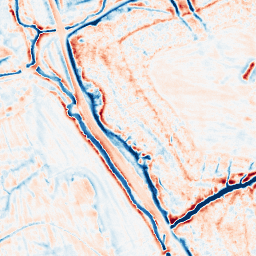
Category: edge_preserving
Decomposition family: bilateral
Decomposition parameters: d: 15
sigma_color: 150
sigma_space: 150
Upsampling method: sinc_blackman
Upsampling parameters: scale: 2
kernel_size: 8
Upsampling scale: 2